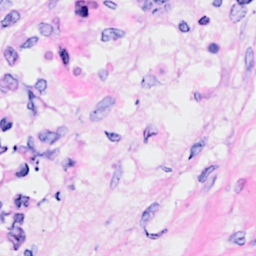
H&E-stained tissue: Breast